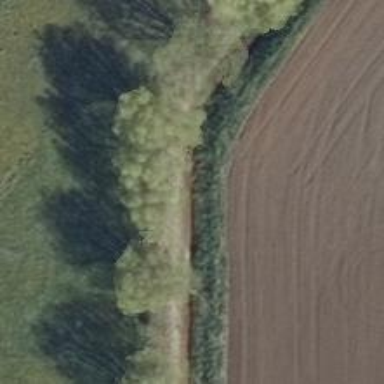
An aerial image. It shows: Row of deciduous broadleaved trees.